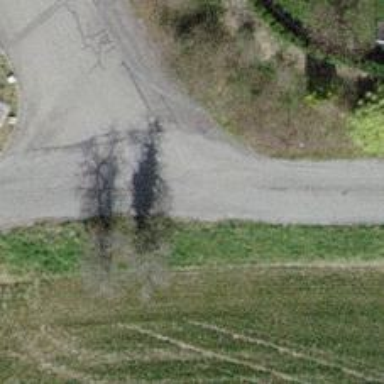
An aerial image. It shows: Residential road with asphalt surface and sidewalk on the left.